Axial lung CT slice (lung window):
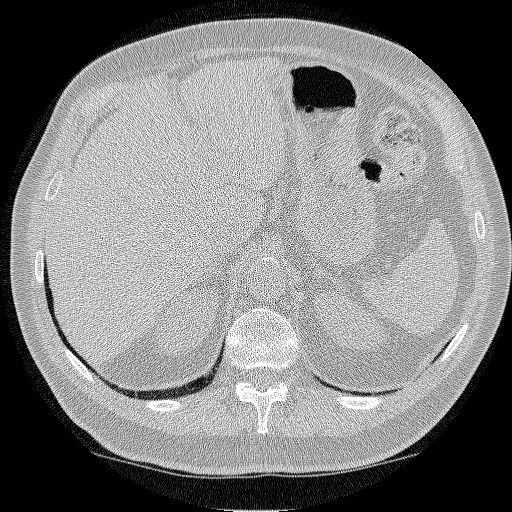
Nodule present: no